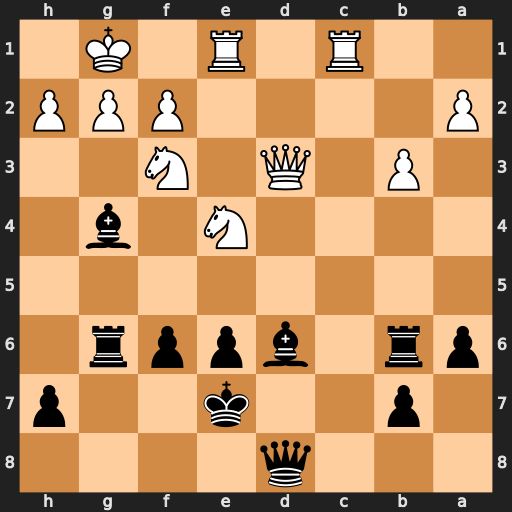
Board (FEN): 3q4/1p2k2p/pr1bppr1/8/4N1b1/1P1Q1N2/P4PPP/2R1R1K1
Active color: b
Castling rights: -
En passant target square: -
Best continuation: Bxh2+ Nxh2 Qxd3